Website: home-depot
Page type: billing-address
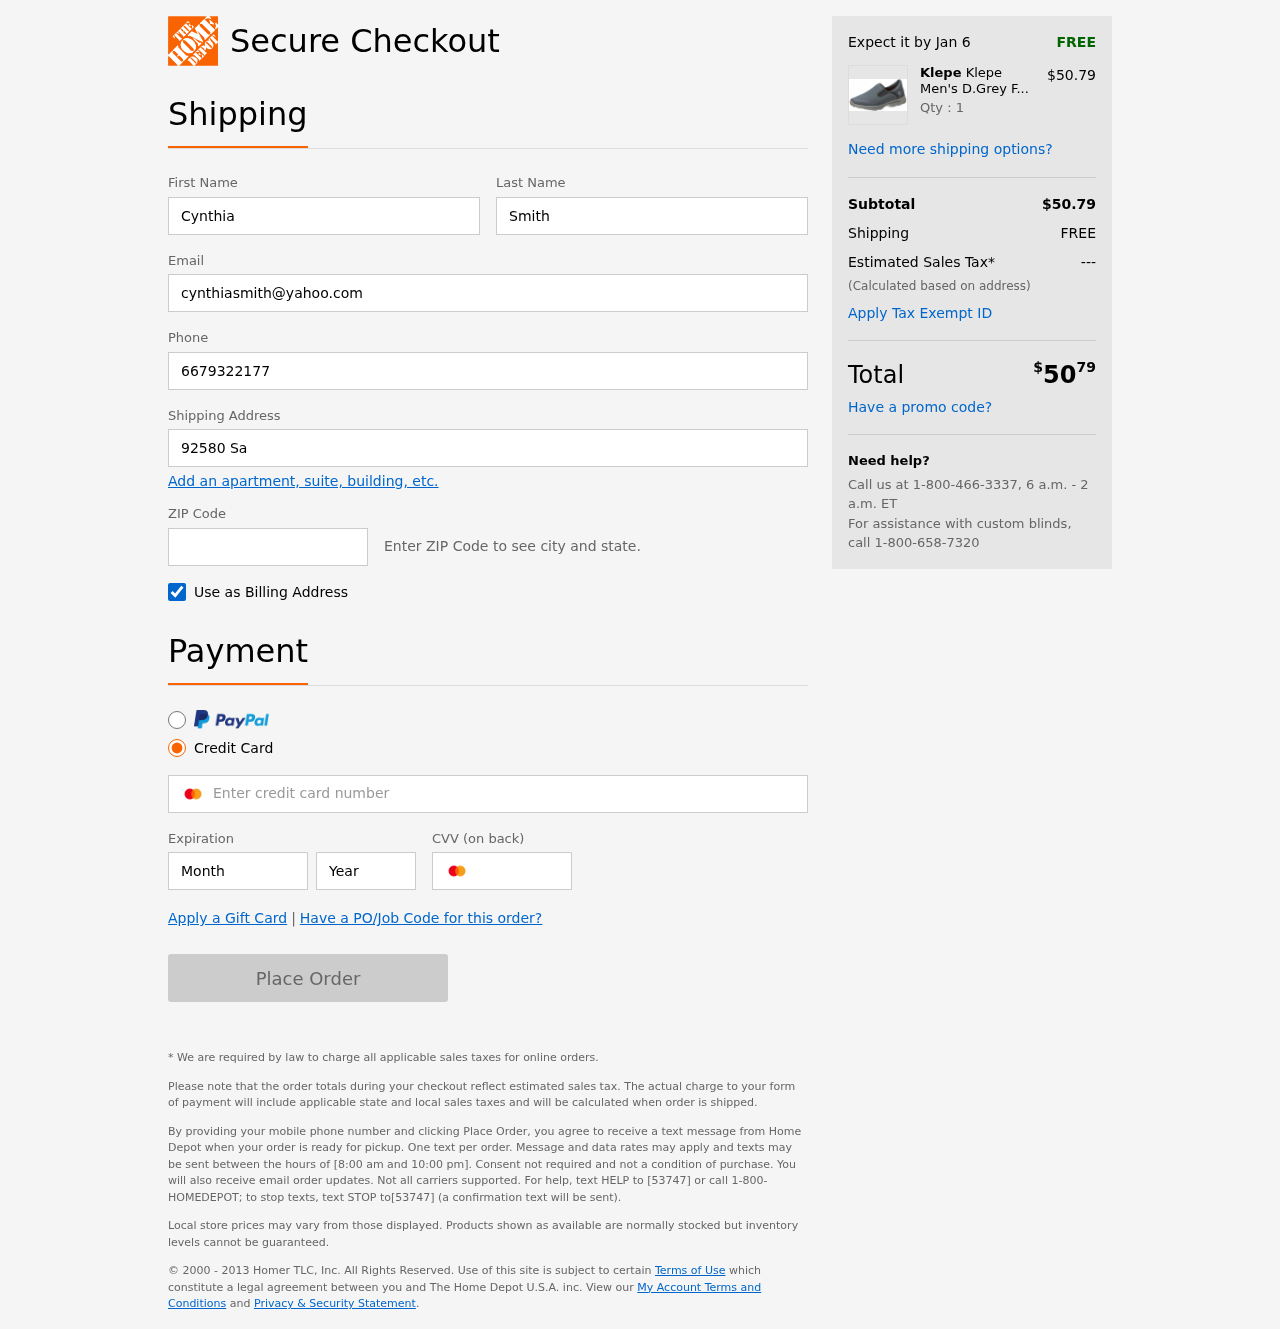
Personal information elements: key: PII_FIRSTNAME
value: Cynthia
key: PII_LASTNAME
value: Smith
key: PII_EMAIL
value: cynthiasmith@yahoo.com
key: PII_PHONE
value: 6679322177
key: PII_STREET
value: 92580 Salazar Port Suite 373
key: PII_POSTCODE
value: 81098
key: PII_CARD_NUMBER
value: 2286 3921 1878 1626
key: PII_CARD_EXPIRY_MONTH
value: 02
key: PII_CARD_CVV
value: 698
Product elements: key: PRODUCT1_BRAND
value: Klepe
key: PRODUCT1_NAME
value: Klepe Men's D.Grey Flyknit with Memory Foam Running Shoes-10 UK (44 EU) (11 US) (CS1-044/GRY)
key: PRODUCT1_PRICE
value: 50.79
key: PRODUCT1_QUANTITY
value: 1
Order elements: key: ORDER_DELIVERY_DATE
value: Jan 6
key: ORDER_SUBTOTAL
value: $50.79
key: ORDER_SHIPPING_COST
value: FREE
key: ORDER_TAX
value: ---
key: ORDER_TOTAL2
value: $5079